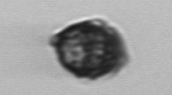
Label: Kryptoperidinium_triquetrum